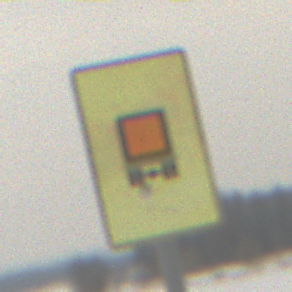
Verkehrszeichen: KennzeichnungspflichtigeFahrzeugeGefaehrlicheGueterOhnePfeilsymbol
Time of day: MorningAfternoon
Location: Outdoor (Nature)
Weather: Overcast
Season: Winter
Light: Natural